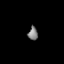
Tissue: lung
Cell type: Endothelial cells
Senescence score: 0.5567
Nuclear area (px): 124
Mean DAPI intensity: 126.129